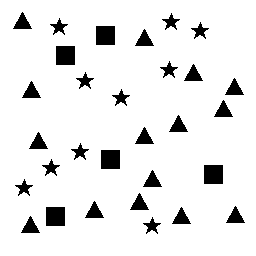
Squares: 5
Triangles: 15
Stars: 10
Total shapes: 30